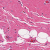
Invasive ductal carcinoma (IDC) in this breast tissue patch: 0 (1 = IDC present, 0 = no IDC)